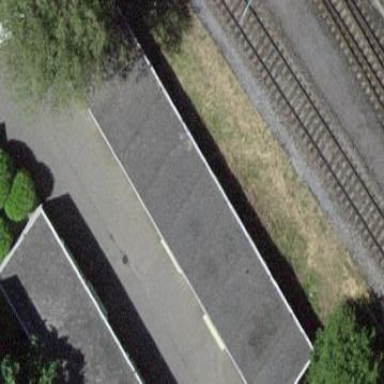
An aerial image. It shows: Garage building.